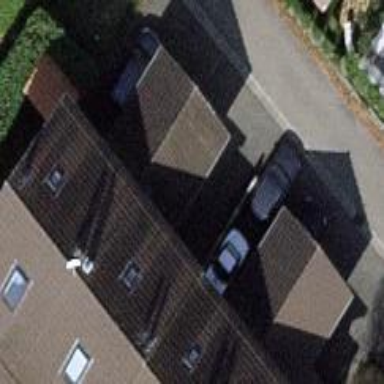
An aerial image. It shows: View of roof of building.